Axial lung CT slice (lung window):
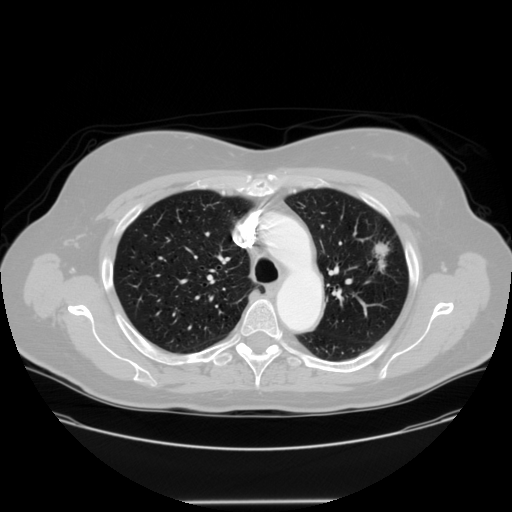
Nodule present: yes
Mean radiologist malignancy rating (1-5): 4.75